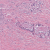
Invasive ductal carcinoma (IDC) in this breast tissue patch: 1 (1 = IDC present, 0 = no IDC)